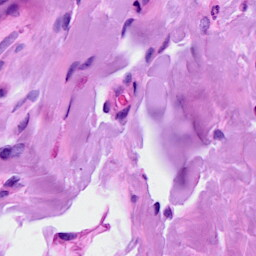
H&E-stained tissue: Breast